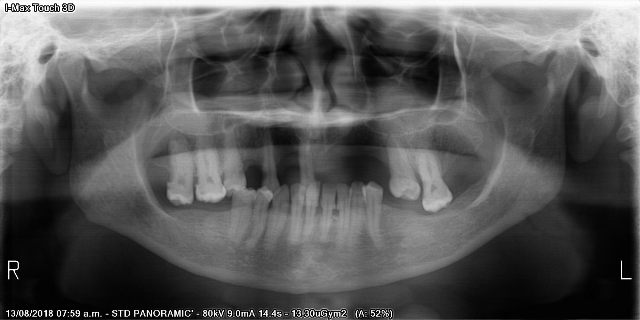
adult